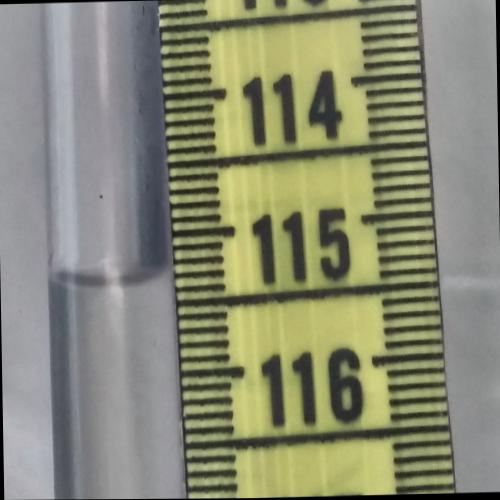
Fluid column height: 115.3 cm